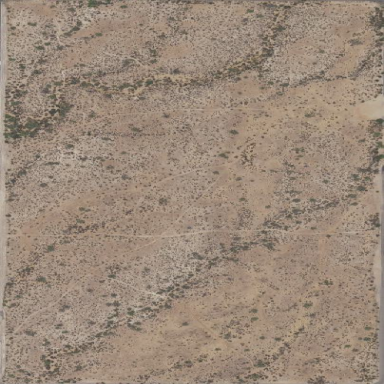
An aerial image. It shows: Vast expanse of desert landscape.